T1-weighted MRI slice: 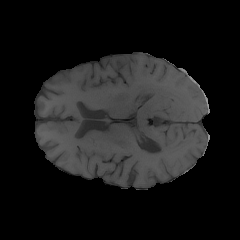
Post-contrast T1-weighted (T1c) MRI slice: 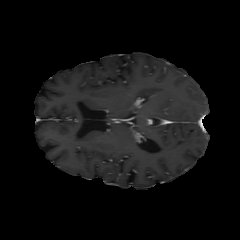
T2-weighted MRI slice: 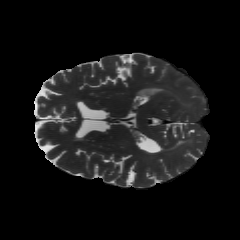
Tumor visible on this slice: yes